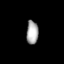
Tissue: lung
Cell type: Endothelial cells
Senescence score: 0.5921
Nuclear area (px): 272
Mean DAPI intensity: 169.32